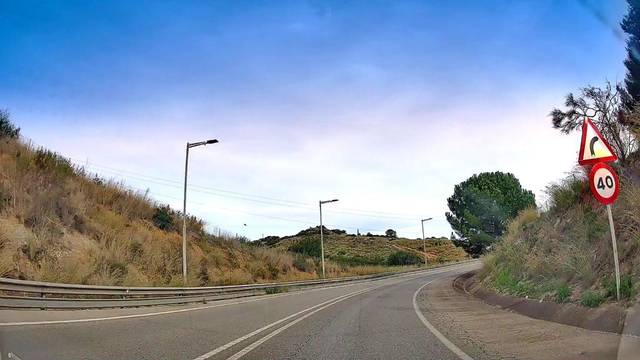
Region: Spain
Coordinates: 41.462, 2.226